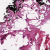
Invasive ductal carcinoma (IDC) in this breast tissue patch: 0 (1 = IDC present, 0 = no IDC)